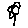
Label: flower